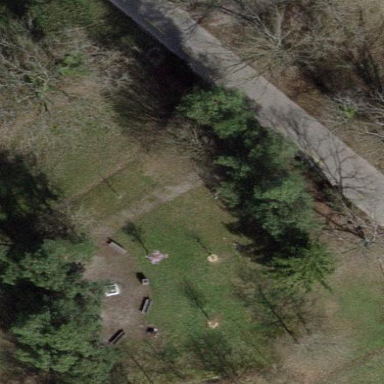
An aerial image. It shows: Lovely park for leisure and relaxation.